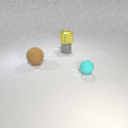
small gray metal cylinder to the left of small cyan rubber sphere